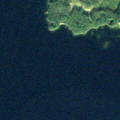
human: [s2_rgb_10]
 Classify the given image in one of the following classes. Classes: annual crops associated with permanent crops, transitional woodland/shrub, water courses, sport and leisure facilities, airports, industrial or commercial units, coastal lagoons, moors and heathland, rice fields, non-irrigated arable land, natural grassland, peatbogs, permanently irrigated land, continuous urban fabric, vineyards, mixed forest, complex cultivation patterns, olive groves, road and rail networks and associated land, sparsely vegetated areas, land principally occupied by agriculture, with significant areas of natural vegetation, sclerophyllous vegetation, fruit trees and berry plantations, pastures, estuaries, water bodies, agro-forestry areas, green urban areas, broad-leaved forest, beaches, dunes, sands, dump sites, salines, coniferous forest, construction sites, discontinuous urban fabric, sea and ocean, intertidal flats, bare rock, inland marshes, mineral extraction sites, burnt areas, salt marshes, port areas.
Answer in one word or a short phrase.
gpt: coniferous forest, mixed forest, water bodies